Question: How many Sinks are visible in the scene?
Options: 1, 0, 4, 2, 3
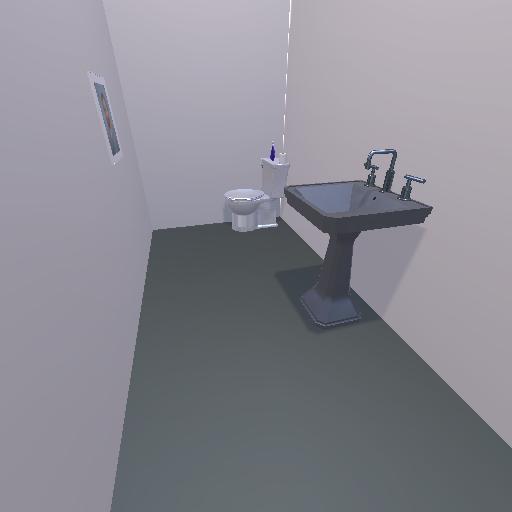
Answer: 1